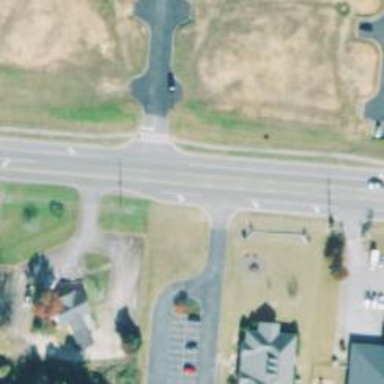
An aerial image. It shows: Tertiary road.